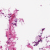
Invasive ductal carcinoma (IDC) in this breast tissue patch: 0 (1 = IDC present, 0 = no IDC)